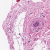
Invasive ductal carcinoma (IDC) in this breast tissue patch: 0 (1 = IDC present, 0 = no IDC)